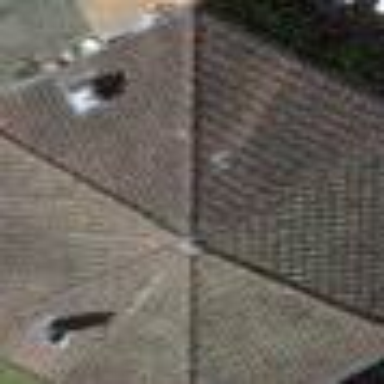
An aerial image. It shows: Residential building with pyramidal roof shape.